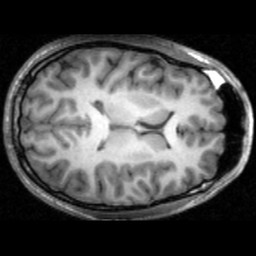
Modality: T1w
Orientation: axial
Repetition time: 0.008948 s
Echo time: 0.001784 s